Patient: sex F, age 43
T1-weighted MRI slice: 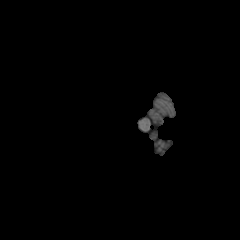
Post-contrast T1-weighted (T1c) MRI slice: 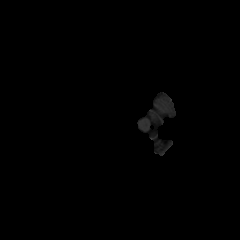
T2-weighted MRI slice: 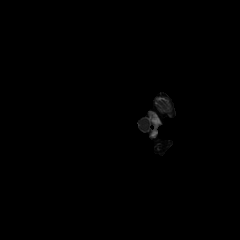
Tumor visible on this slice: no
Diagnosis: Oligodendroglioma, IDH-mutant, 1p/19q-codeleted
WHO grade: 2